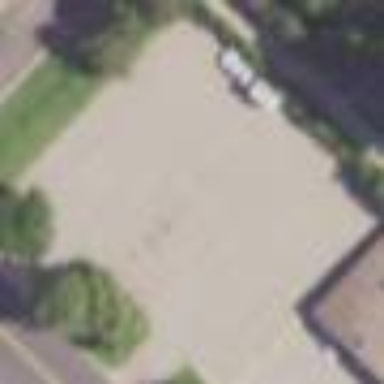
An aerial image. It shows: Parking area.